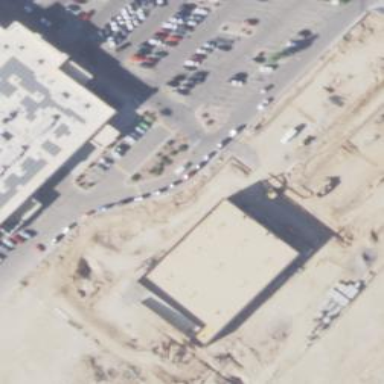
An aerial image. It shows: Building.